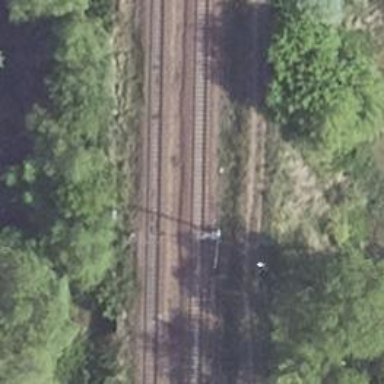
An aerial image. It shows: Railway switch.